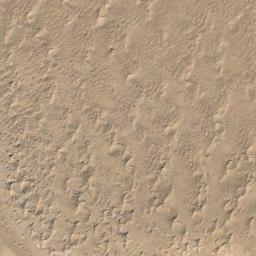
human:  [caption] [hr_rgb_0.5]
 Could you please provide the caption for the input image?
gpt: This is a yellow desert with wavy stripes .

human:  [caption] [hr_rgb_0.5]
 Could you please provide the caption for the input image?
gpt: The desert is full of white sand .

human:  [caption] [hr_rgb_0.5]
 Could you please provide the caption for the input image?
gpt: The desert has yellow sand and many small fixed dunes .

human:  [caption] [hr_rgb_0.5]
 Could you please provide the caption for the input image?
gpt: There are some bare rocks in this desert .

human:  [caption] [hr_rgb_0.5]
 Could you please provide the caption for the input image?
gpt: A yellow desert with many dunes .